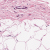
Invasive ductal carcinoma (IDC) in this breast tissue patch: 0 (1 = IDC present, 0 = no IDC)